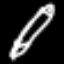
Label: pencil